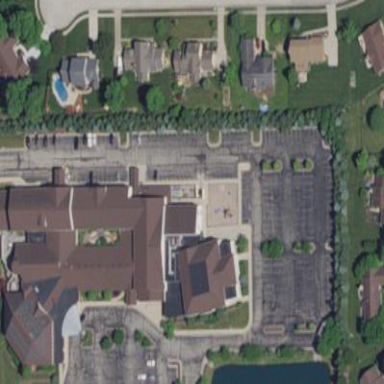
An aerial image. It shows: Paved parking area.